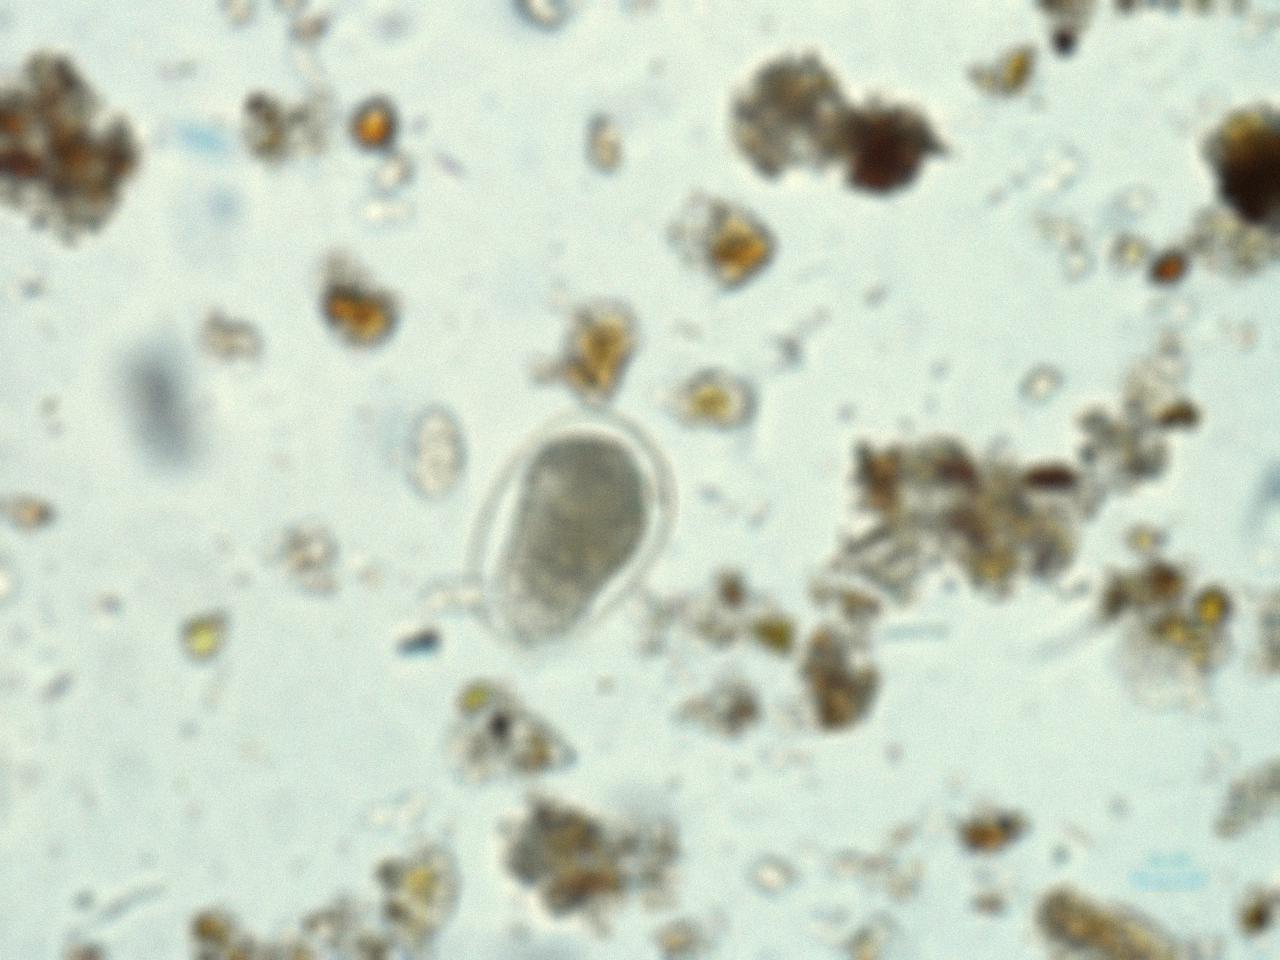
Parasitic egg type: Hookworm egg